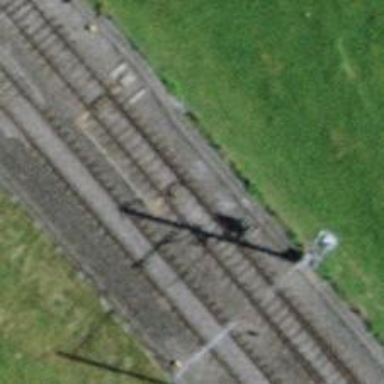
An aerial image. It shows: Railway switch.